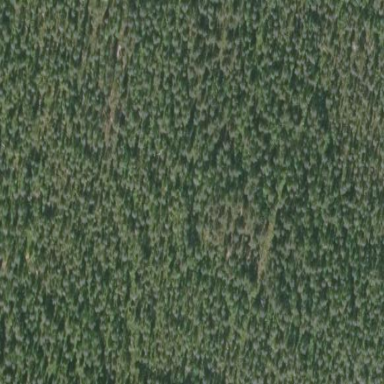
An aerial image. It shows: Woodland consisting mainly of needle-leaved trees.